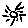
Label: sun